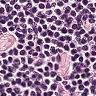
Metastatic tissue present: no